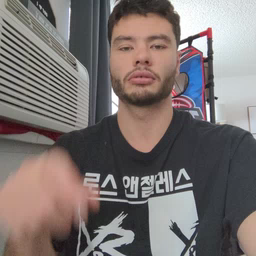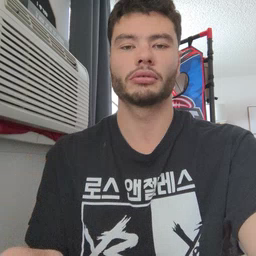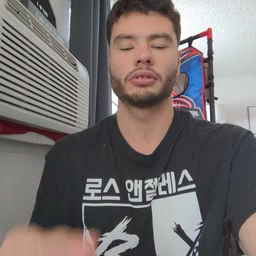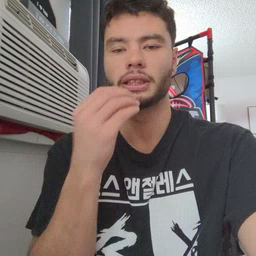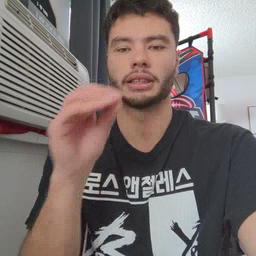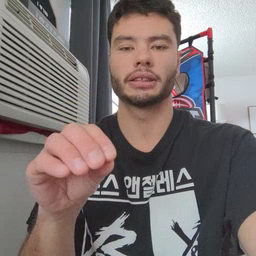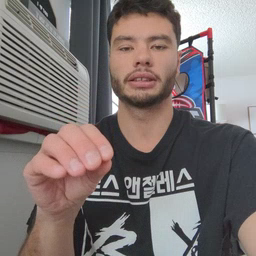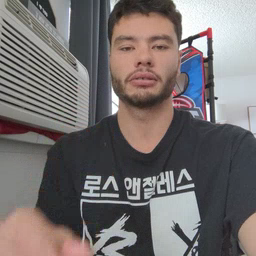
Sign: kiss